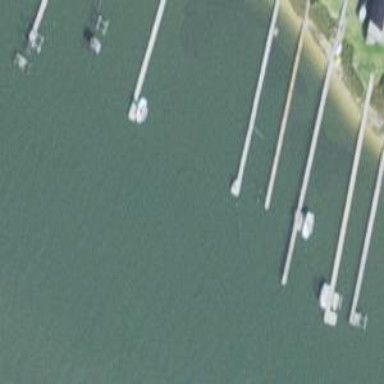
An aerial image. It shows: Pier with mooring facilities.